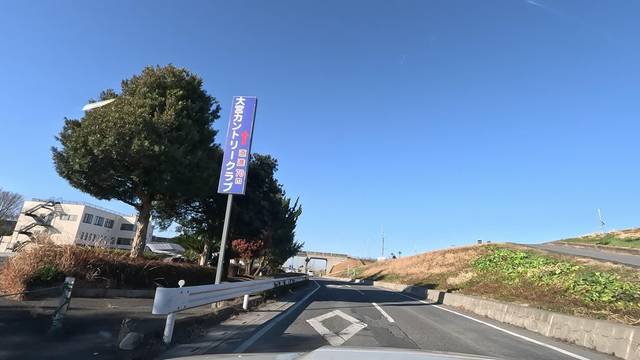
Region: Japan
Coordinates: 35.89, 139.56